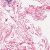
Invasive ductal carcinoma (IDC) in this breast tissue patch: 0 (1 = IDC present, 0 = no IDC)